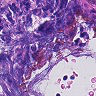
Metastatic tissue present: no